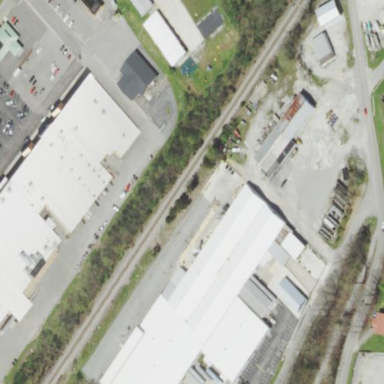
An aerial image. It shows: Industrial building.